Interaction volume radius: 10 \u00c5
Interaction volume height: 30 \u00c5
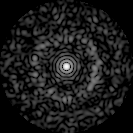
Disorder parameter: 0.8381